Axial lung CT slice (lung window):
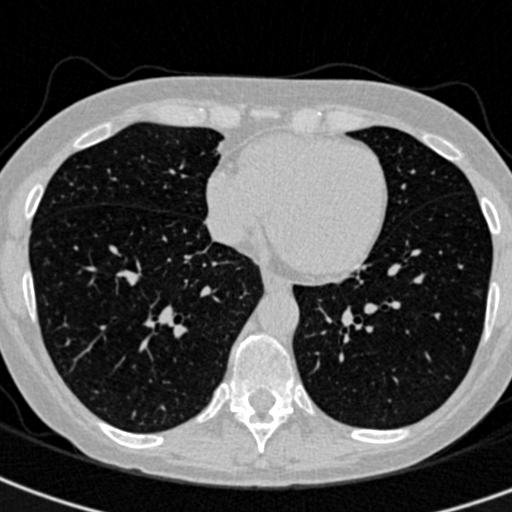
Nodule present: no